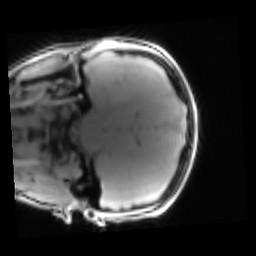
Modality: PDw
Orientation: coronal
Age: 16
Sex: female
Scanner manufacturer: siemens
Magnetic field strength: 3 T
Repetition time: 0.25 s
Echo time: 0.00103 s